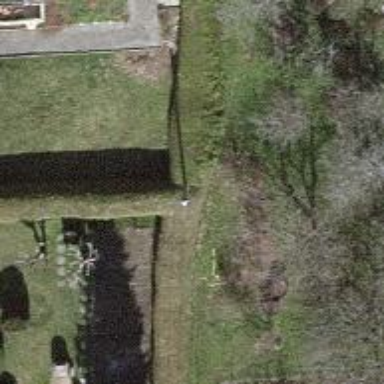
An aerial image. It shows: Hedge acting as barrier.